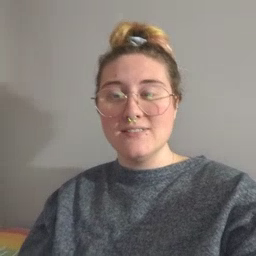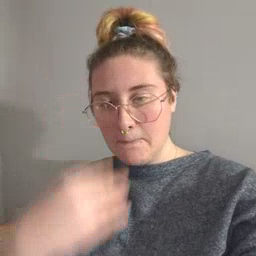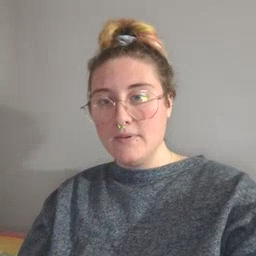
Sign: sleep